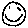
Label: smiley face